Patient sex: M
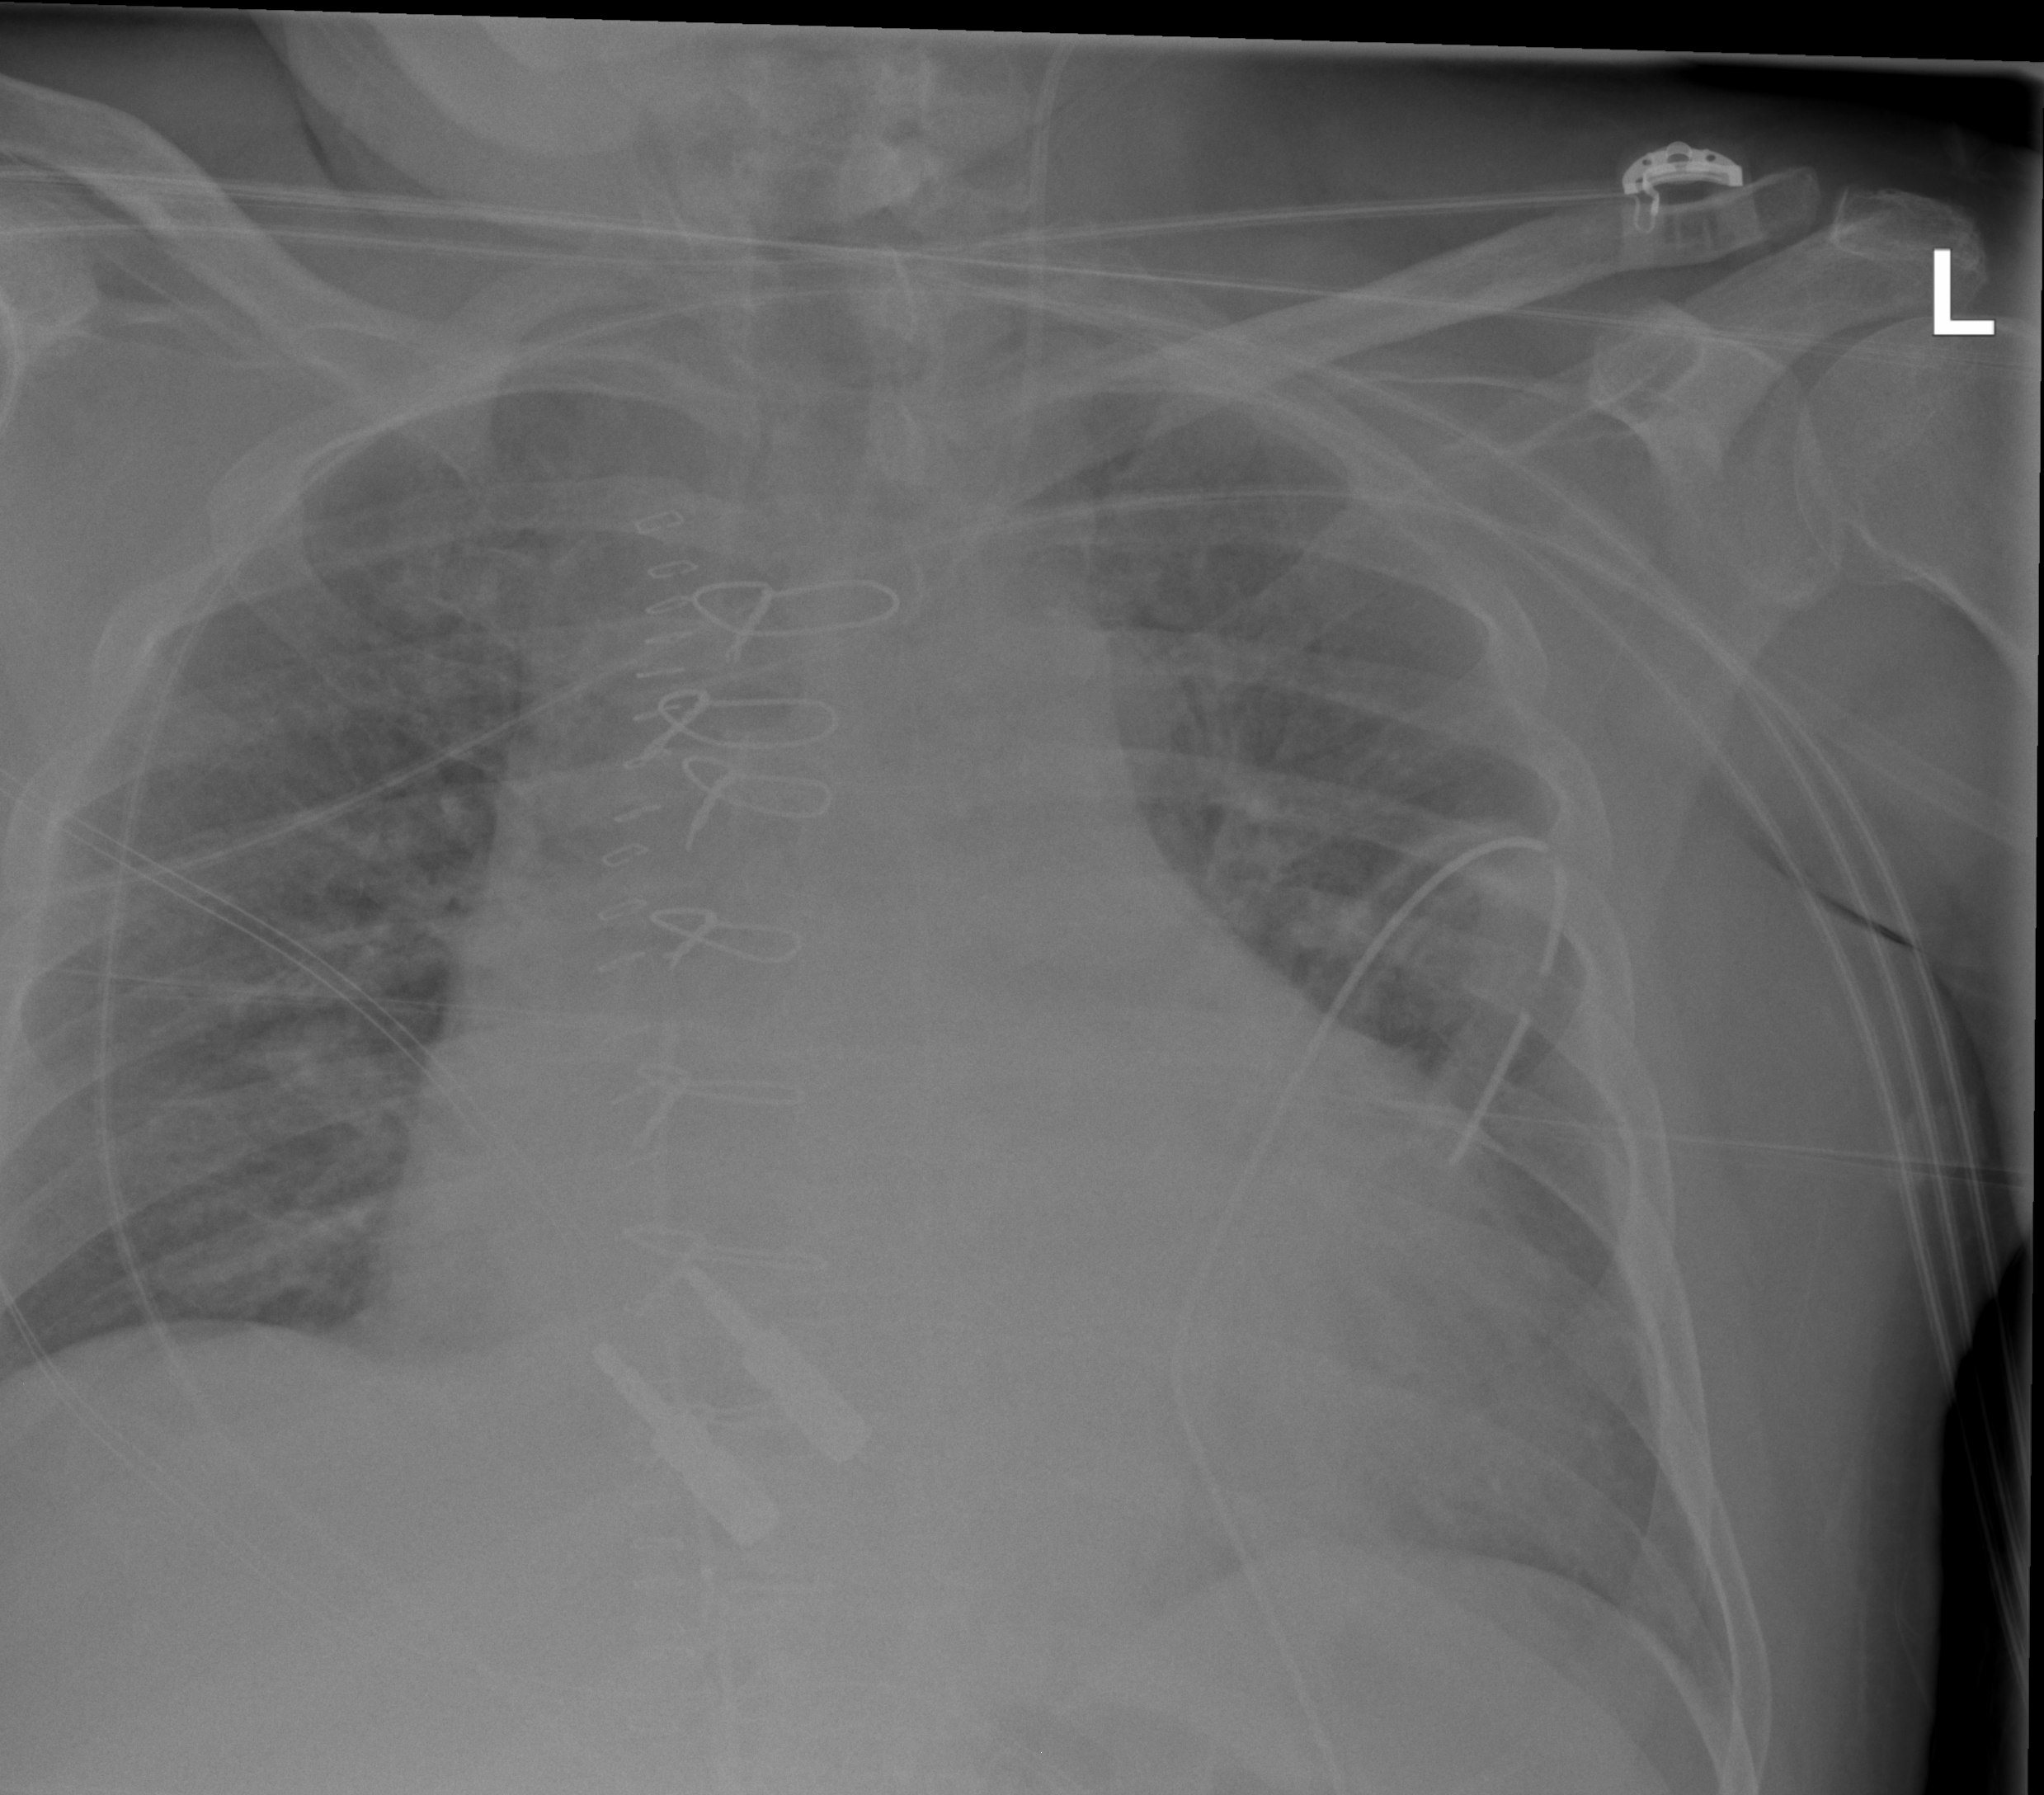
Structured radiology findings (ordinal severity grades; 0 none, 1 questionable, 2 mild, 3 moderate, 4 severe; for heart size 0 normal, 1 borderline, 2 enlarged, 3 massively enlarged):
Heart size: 2
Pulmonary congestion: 2
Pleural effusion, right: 0
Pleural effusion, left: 0
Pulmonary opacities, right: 0
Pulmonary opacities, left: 0
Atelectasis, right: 0
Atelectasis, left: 0